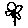
Label: flower